Question: I'm still fairly new to java and I've been having trouble with the paint method.
when I learning how to use bufferedimages, I thought that the image sizes were a bit off relative to the frame size so I tested it out by changing the frame size to make the width & height multiples of 30:
'''
int width = 1020; //34 * 30
int height = 750; //25 * 30
JFrame frame = new JFrame("Test");
GridT testGrid = new GridT();
frame.add(testGrid);
frame.setSize(width, height);
'''
Next I had the paint method draw a grid of 30 by 30 squares and, as I suspected, the grid was cut off at the edges:

(Note: The lines are all the same color and tickness but may appear differnt when the screenshot is resized.)
Does paint use a different unit of measurent than the JFrame? If so, how much is it off by? If not, what could I be doing wrong?
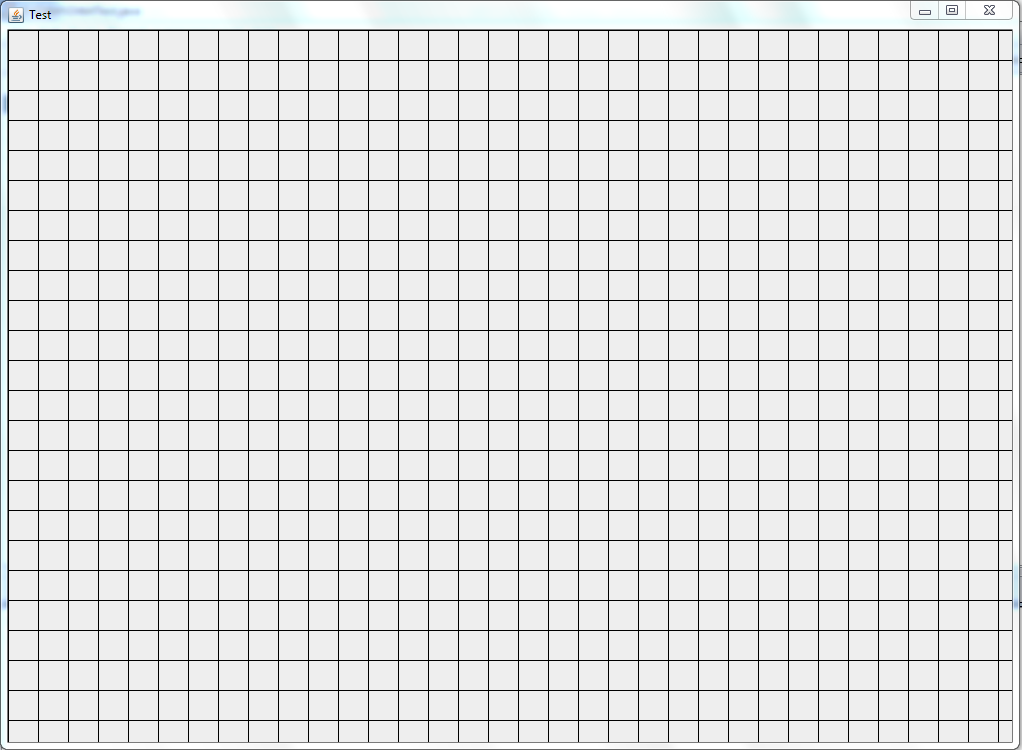
Answer: You paint on a JPanel, overriding the paintComponent method. You set the preferred size of the JPanel to be the size of your drawing area. You pack the JFrame. The JFrame will be bigger than your drawing area because of the frame decorations.
You do have to add 2 pixels to the height and the width of the drawing area to see the grid. You start at 1,1; rather than 0,0.
Here's a smaller version of your grid.

And here's the runnable code that creates the grid.
'''
package com.ggl.testing;
import java.awt.BorderLayout;
import java.awt.Dimension;
import java.awt.Graphics;
import javax.swing.JFrame;
import javax.swing.JPanel;
import javax.swing.SwingUtilities;
public class GridTest implements Runnable {
private JFrame frame;
@Override
public void run() {
frame = new JFrame("Grid Test");
frame.setDefaultCloseOperation(JFrame.EXIT_ON_CLOSE);
JPanel mainPanel = new JPanel();
mainPanel.setLayout(new BorderLayout());
DrawingPanel drawingPanel = new DrawingPanel();
mainPanel.add(drawingPanel);
frame.add(mainPanel);
frame.pack();
frame.setLocationByPlatform(true);
frame.setVisible(true);
}
public static void main(String[] args) {
SwingUtilities.invokeLater(new GridTest());
}
public class DrawingPanel extends JPanel {
private static final long serialVersionUID = -5711127036945010446L;
private int width = 750; // 25 * 30
private int height = 600; // 20 * 30
public DrawingPanel() {
this.setPreferredSize(new Dimension(width + 2, height + 2));
}
@Override
protected void paintComponent(Graphics g) {
super.paintComponent(g);
int x = 1;
int y = 1;
int size = 30;
for (int i = 0; i < 25; i++) {
for (int j = 0; j < 20; j++) {
g.drawRect(x, y, size, size);
y += size;
}
x += size;
y = 1;
}
}
}
}
'''